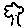
Label: tree